Question: I want to insert multiple emails into the database using single text area.
This is my code :
'''
error_reporting(E_ERROR | E_WARNING | E_PARSE);
$dbhost = "localhost";
$dbname = "emails_test";
$dbuser = "root";
$dbpass = "";
$conn = mysql_connect($dbhost,$dbuser,$dbpass);
if (!$conn) { die('Could not connect: ' . mysql_error()); }
mysql_select_db($dbname, $conn);
if(isset($_POST['submit'])) {
//$email = nl2br($_POST['email']);
$email = explode("
", $_POST['email']);
foreach($email as $emails) {
$query = mysql_query("INSERT INTO emails (email) VALUES ('$emails')");
if($query) { echo "Inserted into the database"; } else { echo"Fail, please try again"; }
}
}
'''
'''
<body>
<form name="form1" method="POST">
<textarea rows="5" name="email" cols="50" ></textarea><br>
<input type="submit" name="submit" value="submit">
</form>
</body>
'''
I want table to be like this :
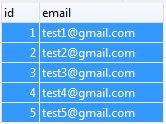
Answer: Use 'explode' to get string into array by '"
"'
don't use single quotes you need to use double quotes to explode the string by '
' I just got to know that.
'''
<?php
if(isset($_POST['submit'])) {
//$email = nl2br($_POST['email']);
$email = explode("
", $_POST['email']);
foreach($email as $emails) {
$query = mysql_query("INSERT INTO emails (email) VALUES ('$emails')");
if($query) {
echo "Inserted into the database";
} else {
echo "Fail, please try again";
}
}
}
?>
<body>
<form name="form1" method="POST">
<textarea rows="5" name="email" cols="50" ></textarea>
<br />
<input type="submit" name="submit" value="submit">
</form>
</body>
'''